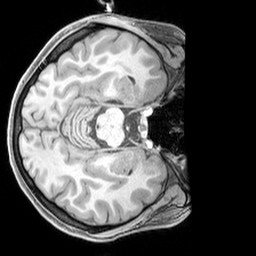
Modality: T1w
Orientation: axial
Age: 19
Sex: female
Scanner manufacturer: siemens
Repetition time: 2.3 s
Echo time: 0.00226 s